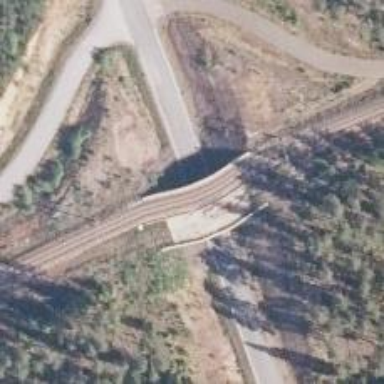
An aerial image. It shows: Bridge used by trains with continuous electrified contact lines.